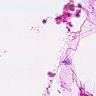
Metastatic tissue present: no